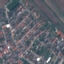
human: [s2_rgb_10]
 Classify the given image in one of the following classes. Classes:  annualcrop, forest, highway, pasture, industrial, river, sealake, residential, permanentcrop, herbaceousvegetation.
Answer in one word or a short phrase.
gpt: Residential